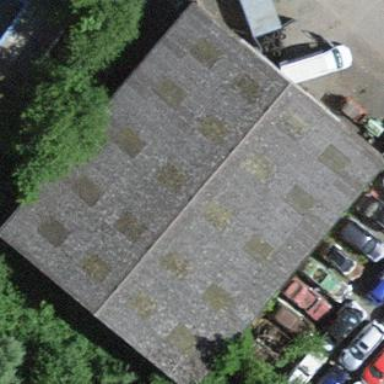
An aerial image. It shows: Warehouse building.